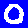
Digit: 0